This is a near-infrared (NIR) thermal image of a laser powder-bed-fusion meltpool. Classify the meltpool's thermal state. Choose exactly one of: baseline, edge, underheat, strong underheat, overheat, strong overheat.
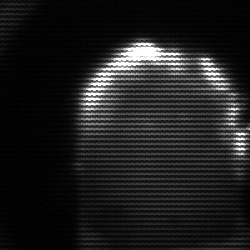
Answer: baseline